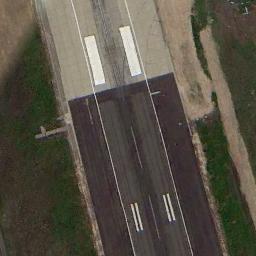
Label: runway